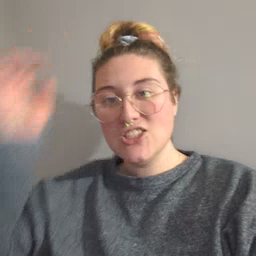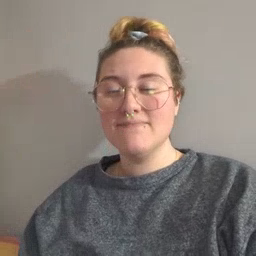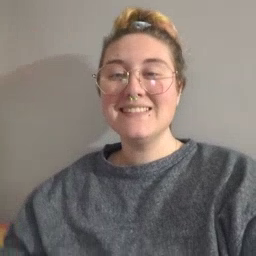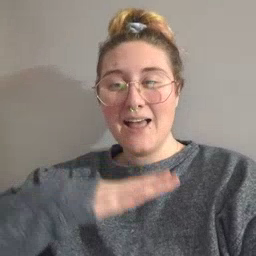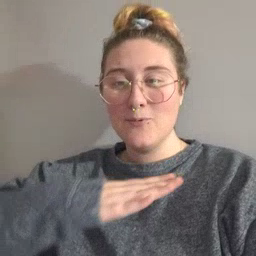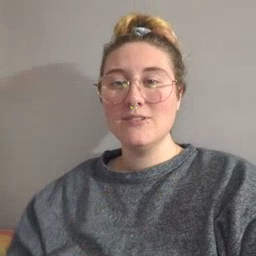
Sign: table